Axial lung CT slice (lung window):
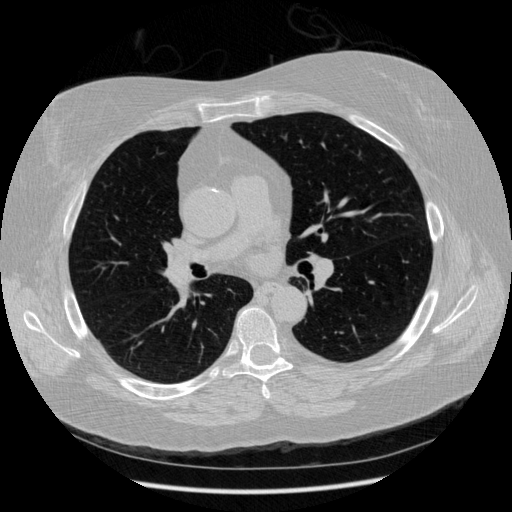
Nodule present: no